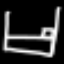
Label: bed